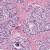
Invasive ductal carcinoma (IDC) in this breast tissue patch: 1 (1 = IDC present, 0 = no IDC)